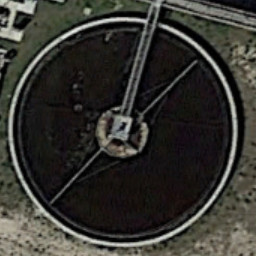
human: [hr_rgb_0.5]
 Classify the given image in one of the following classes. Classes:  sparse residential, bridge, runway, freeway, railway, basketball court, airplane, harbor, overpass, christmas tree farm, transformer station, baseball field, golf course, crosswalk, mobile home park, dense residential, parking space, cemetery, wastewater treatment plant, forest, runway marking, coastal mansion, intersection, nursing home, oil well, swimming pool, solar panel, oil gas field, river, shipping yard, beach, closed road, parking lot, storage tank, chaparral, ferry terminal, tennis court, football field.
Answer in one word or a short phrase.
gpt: wastewater treatment plant